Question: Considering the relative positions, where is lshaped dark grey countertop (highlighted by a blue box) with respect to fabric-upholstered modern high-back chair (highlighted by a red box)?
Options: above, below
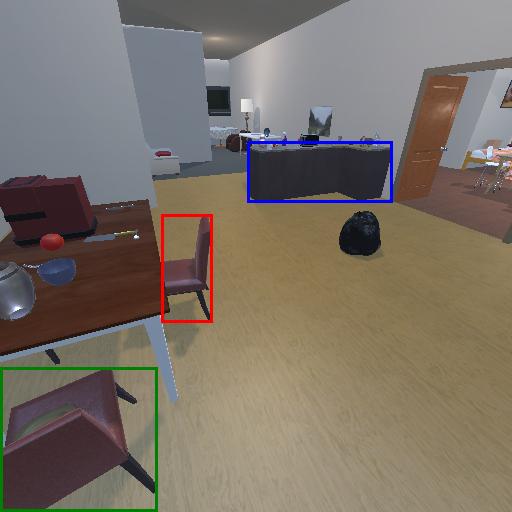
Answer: above